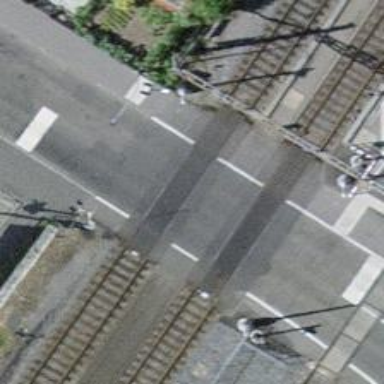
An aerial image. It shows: Level crossing with double half barrier.